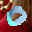
Label: 0